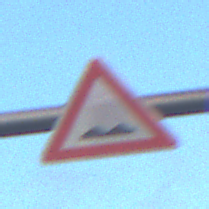
Verkehrszeichen: UnebeneFahrbahn
Umgebung: Outdoor, Nature
Tageszeit: SunriseSunset
Wetter: PartlyCloudy
Licht: Natural
Jahreszeit: NotSpecified
Kontrast: LowContrast